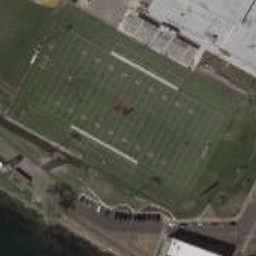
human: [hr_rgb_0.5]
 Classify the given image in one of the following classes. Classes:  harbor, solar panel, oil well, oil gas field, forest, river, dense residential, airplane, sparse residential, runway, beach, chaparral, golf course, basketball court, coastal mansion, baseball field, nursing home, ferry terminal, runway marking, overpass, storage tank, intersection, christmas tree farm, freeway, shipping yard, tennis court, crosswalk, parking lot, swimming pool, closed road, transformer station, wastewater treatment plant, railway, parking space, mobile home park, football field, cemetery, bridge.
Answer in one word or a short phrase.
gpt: football field